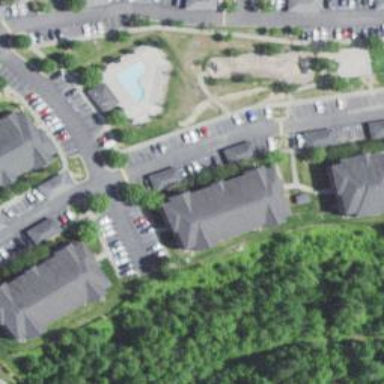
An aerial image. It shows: Outdoor area.